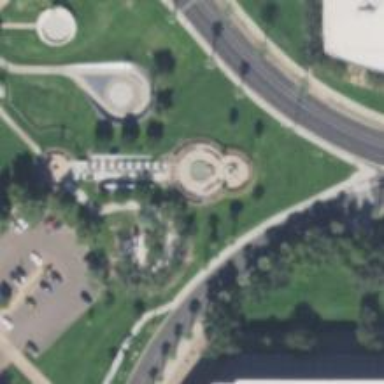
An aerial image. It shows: Memorial site with historic significance.